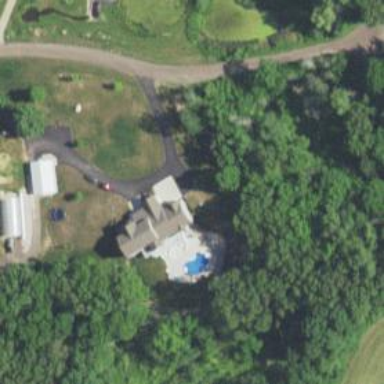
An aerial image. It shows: Driveway.